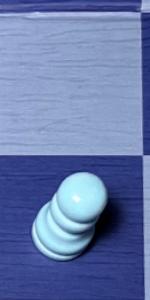
Label: Pawn_White